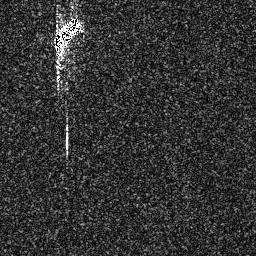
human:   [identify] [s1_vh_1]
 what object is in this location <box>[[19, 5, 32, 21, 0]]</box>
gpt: <ref>1 medium ship at the top left</ref>